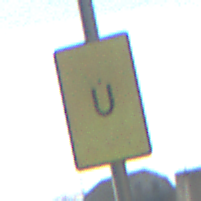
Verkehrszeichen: AnkuendigungOderFortsetzungUmleitungOhnePfeilsymbol
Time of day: MorningAfternoon
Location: Outdoor (Suburban)
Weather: Clear
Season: NotSpecified
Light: Natural